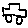
Label: car